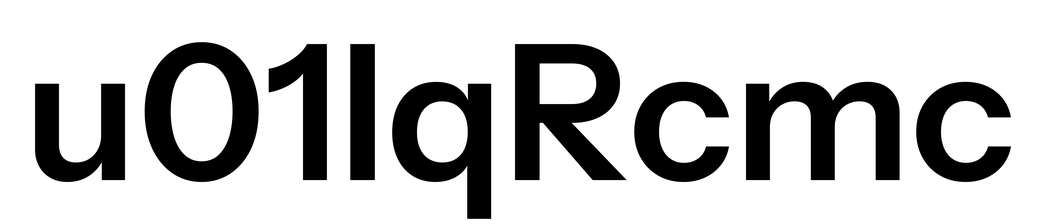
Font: InstrumentSans_SemiBold